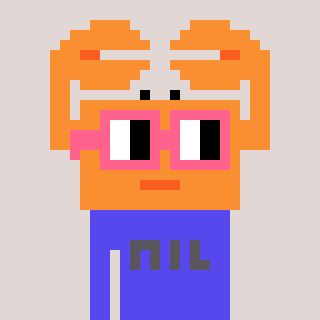
a pixel art character with square pink glasses, a crab-shaped head and a computerblue-colored body on a warm background